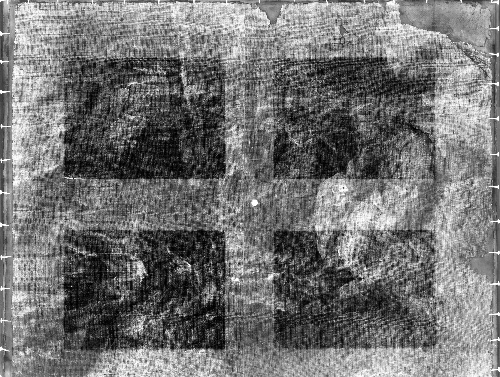
Title: Christ in the Wilderness
Artist: Moretto da Brescia (Alessandro Bonvicino)
Artist bio: Italian, Brescia ca. 1498–1554 Brescia
Date: ca. 1515–20
Object type: Painting
Classification: Paintings
Medium: Oil on canvas
Dimensions: 18 x 21 3/4 in. (45.7 x 55.2 cm)
Department: European Paintings
Credit line: Rogers Fund, 1911
Accession year: 1911
Repository: Metropolitan Museum of Art, New York, NY
Tags: Bears|Birds|Deer|Foxes|Lions|Angels|Christ